Question: I was making the responsive mobile version of a website, when I discovered that the body expands when resizing the window, here's a screenshot of it (the header is pink so I could spot where the error was in pixels, ah yes, it's in Italian but don't worry):
This is the code:
'''
<head>
<meta charset="utf-8">
<title>
Ravenna | Home
</title>
<link rel="stylesheet" type="text/css" href="css/style.css" media="screen" />
<link rel="stylesheet" href="css/font-awesome-4.7.0/css/font-awesome.min.css"/>
<link rel="stylesheet" href="css/zoom-marker.css"/>
<link rel="shortcut icon" type="image/png" href="favicon.png">
<meta name="viewport" content="width=device-width, initial-scale=1.0">
<meta http-equiv="X-UA-Compatible" content="ie=edge">
<script src="js/script.js" async></script>
</head>
<body id="body">
<div id="progressbar"></div>
<div id="scrollPath"></div>
<section id="hd" class="header">
<a href="index.html" class="logo" style="display: flex;"><h2>Ravenna</h2></a>
<nav>
<ul>
<li class="menu">
<a href="storia.html">Storia</a>
<ul class="ani-menu">
<li><a class="aestr1" href="antica.html">Antica</a></li>
<li><a class="a" href="esarcato.html">L'Esarcato</a></li>
<li><a class="a" href="medioevo.html">Medioevo</a></li>
<li><a class="aestr2" href="dal500aoggi.html">Dal 500 a oggi</a></li>
</ul>
</li>
<li class="menu">
<a href="strutture.html">Strutture</a>
<ul class="ani-menu">
<li><a class="aestr1" href="santapollinareinclasse.html">Sant'Apollinare in Classe</a></li>
<li><a class="a" href="museoclassis.html">Museo CLASSIS</a></li>
<li><a class="a" href="portoanticoinclasse.html">Porto Antico in Classe</a></li>
<li><a class="a" href="sanvitale.html">San Vitale</a></li>
<li><a class="a" href="gallaplacidia.html">Galla Placidia</a></li>
<li><a class="a" href="battisteroneoniano.html">Battistero Neoniano</a></li>
<li><a class="a" href="museoarcivescovile.html">Museo Arcivescovile</a></li>
<li><a class="aestr2" href="strutture.html">Altro...</a></li>
</ul>
</li>
<li class="menu">
<a href="banksy.html">Banksy</a>
<ul class="ani-menu">
<li><a class="aestr1" href="chie.html">Chi e</a></li>
<li><a class="a" href="cosacomunica.html">Cosa comunica</a></li>
<li><a class="aestr2" href="spuntiperchiacchierare.html">Spunti per chiacchierare</a></li>
</ul>
</li>
</ul>
</nav>
<div id="burgy" class="burgy">
<a id="onclickburgy" onclick="openSlideMenu()">
<div id="line1"></div>
<div id="line2"></div>
<div id="line3"></div>
</a>
</div>
<div id="side-menu" class="side">
<div id="containerside" class="containerside">
<a href="index.html">Home</a>
<a href="storia.html">Storia</a>
<a href="strutture.html">Strutture</a>
<a href="banksy.html">Banksy</a>
</div>
</div>
</section>
<section class="wall">
<img src="img/Ravenna.jpg" class="fitBg">
<div class="content">
<h2>Benvenuti a Ravenna!</h2>
<p>N.B. Per esplorare il sito rivolgersi ai punti di cui sopra, una guida piu completa puo essere trovata qui sotto</p>
<div class="animation">
<a href="#tappe">^</a>
</div>
</div>
</section>
</body>
</html>
'''
and there is the css:
'''
body {
font-family: 'Poppins', sans-serif;
min-height: 200vh;
background: #111;
-webkit-user-select: none; /* Safari */
-moz-user-select: none; /* Firefox */
-ms-user-select: none; /* IE10+/Edge */
user-select: none; /* Standard */
}
section {
position: relative;
padding: 20px;
}
.header {
position: fixed;
top: 0;
left: 0;
z-index: <PHONE>;
display: flex;
justify-content: space-between;
width: 100%;
padding: 40px 60px;
transition: 0.35s;
}
.header .logo {
color: #fff;
font-size: 1.2em;
font-family: 'Acme';
margin-top: 8px;
}
.wall {
position: relative;
width: 100%;
min-height: 100vh;
display: flex;
justify-content: center;
align-items: center;
}
.wall:before {
content: '';
position: absolute;
bottom: 0;
left: 0;
width: 100%;
height: 400px;
z-index: 1;
background: linear-gradient(to top, rgb(17, 17, 17),transparent);
}
.wall .content {
position: relative;
max-width: 900px;
text-align: center;
z-index: 1;
}
.wall .content h2 {
color: #fff;
font-size: 5em;
font-family: 'Leckerli One';
}
.wall .content a {
position: absolute;
color: #fff;
font-size: 9em;
font-family: 'Leckerli One';
bottom: -140px;
left: 50%;
transform: translate(-50%, 70%) rotate(180deg);
font-weight: 900;
}
'''

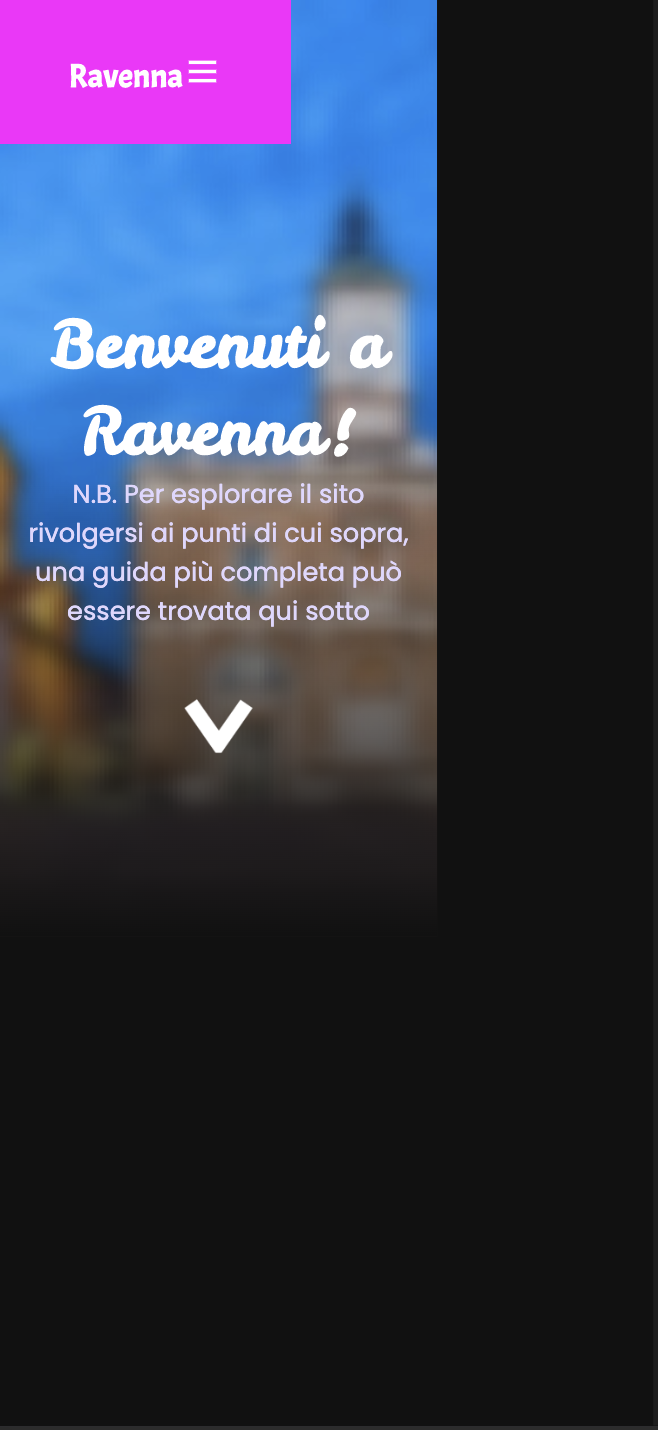
Answer: Add this to the top of your CSS and your problems will be solved:
'''
html {
box-sizing: border-box;
}
*, *::before, *::after {
box-sizing: inherit;
}
'''
The issue is that the padding on the '.header' is making the element expand beyond where you want it to. Changing the 'box-sizing' will modify the way the padding is interpreted and apply it inside the content area instead of expanding it.